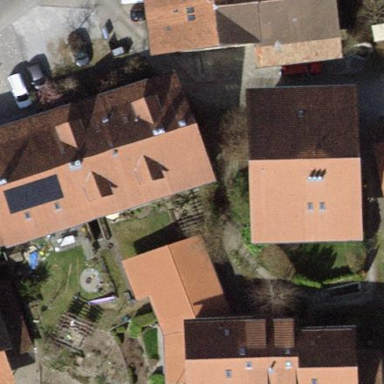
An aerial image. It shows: Gabled-roof house with tile roofing.